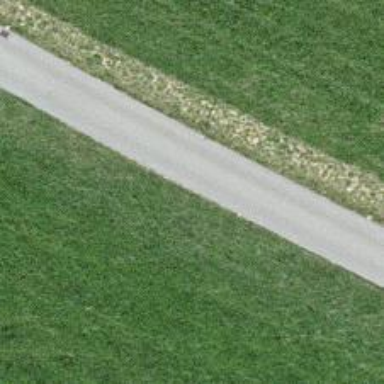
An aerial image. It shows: Unclassified road.